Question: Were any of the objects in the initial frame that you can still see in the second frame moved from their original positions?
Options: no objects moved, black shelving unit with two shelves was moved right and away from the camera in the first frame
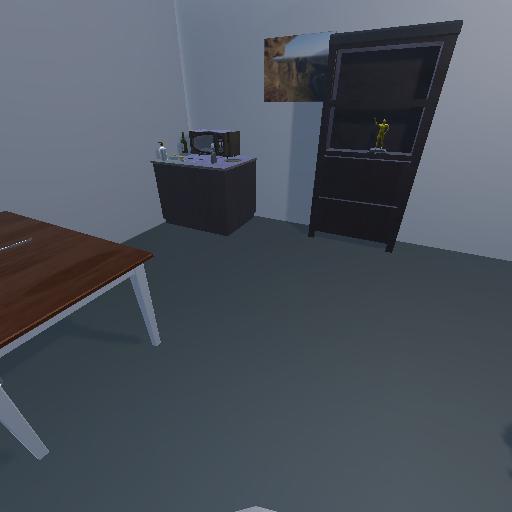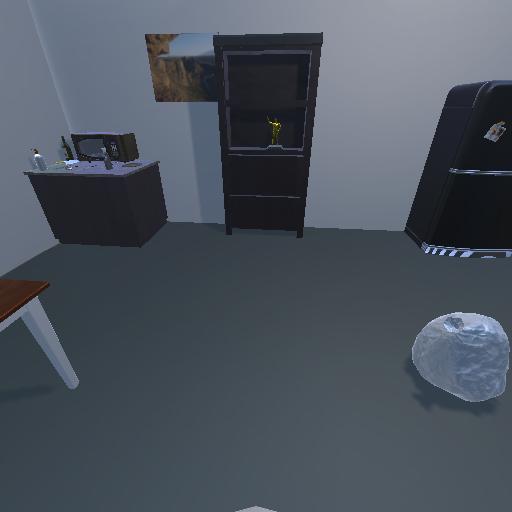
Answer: no objects moved